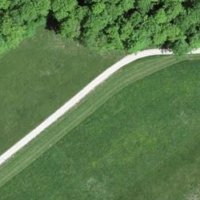
EUNIS habitat code: 24
Species observed at this site:
Arum maculatum